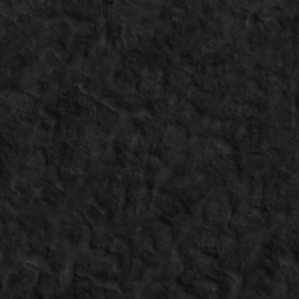
Label: non_frost